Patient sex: M
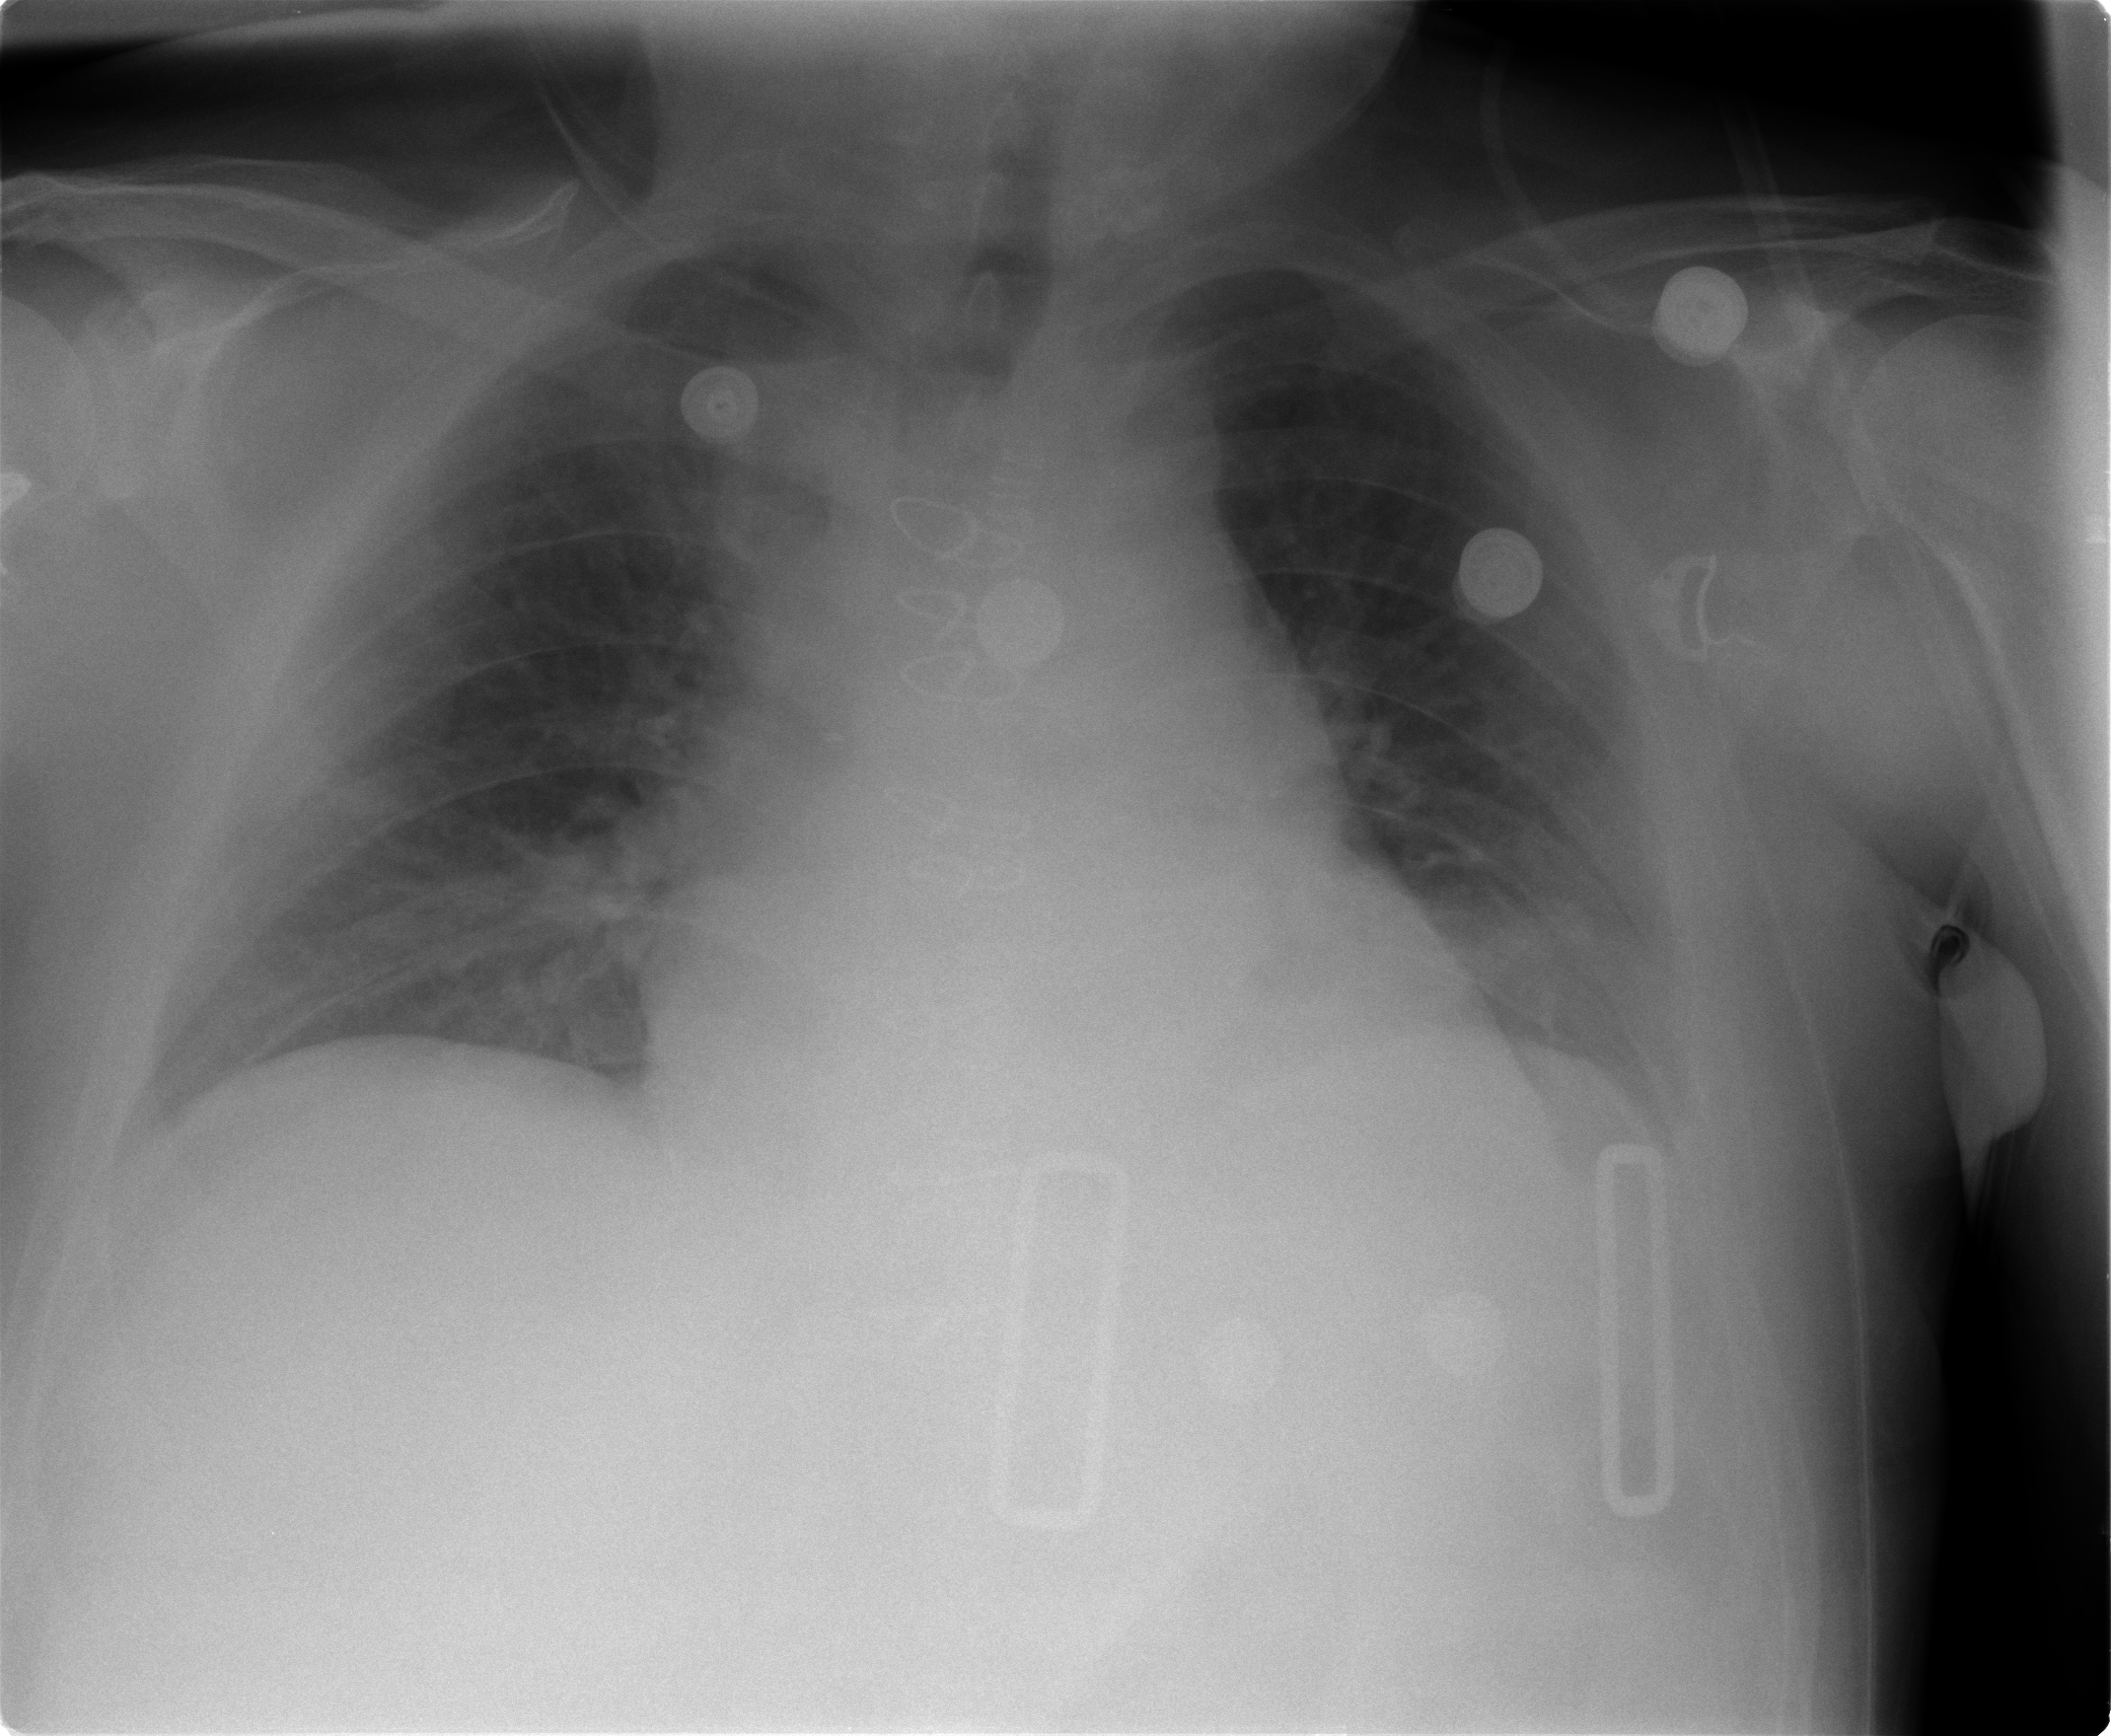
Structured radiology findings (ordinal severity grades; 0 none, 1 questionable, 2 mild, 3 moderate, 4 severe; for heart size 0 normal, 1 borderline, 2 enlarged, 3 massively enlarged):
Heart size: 2
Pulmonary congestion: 2
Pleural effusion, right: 0
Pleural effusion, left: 1
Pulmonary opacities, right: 2
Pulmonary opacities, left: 0
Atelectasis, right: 0
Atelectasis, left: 2